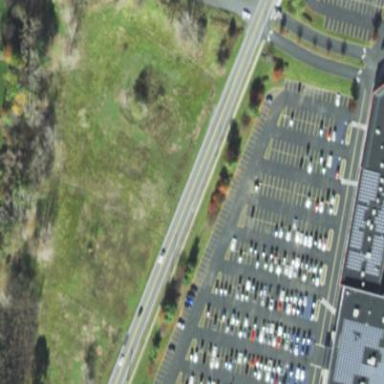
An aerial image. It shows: Paved parking area.